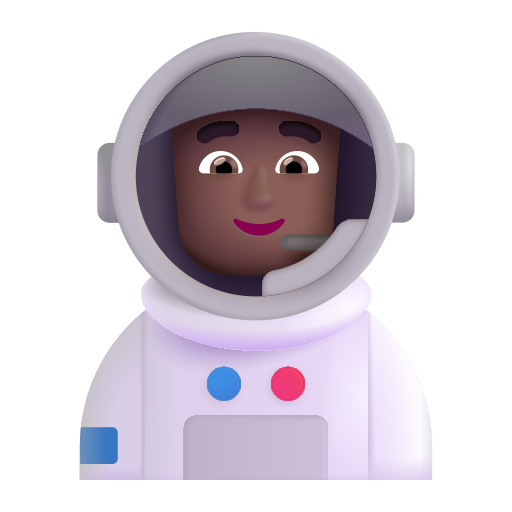
man astronaut color  dark